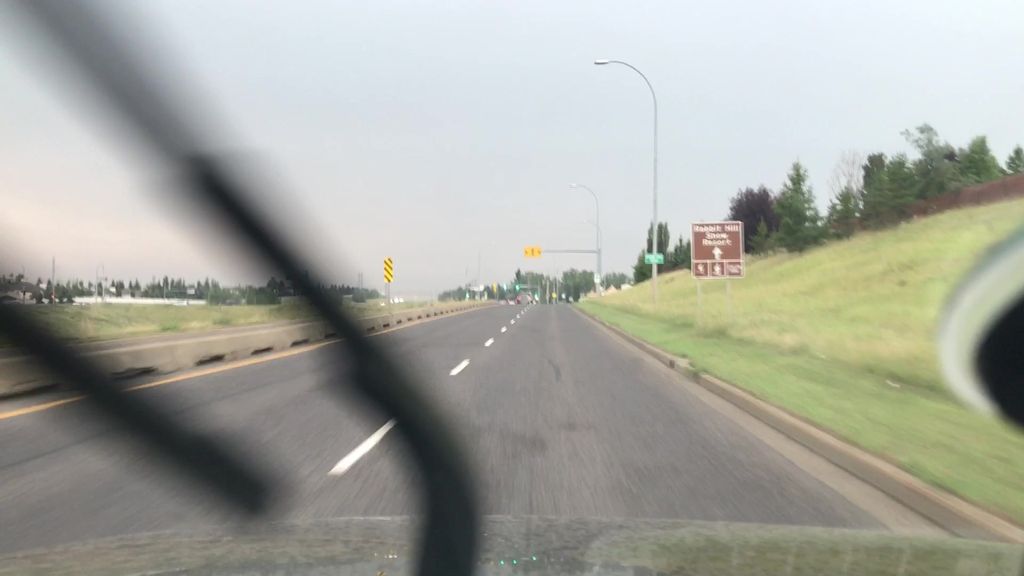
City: edmonton